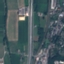
Land use / land cover class: Highway